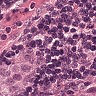
Metastatic tissue present: yes